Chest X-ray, PA view. Patient: 31 years old, sex F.
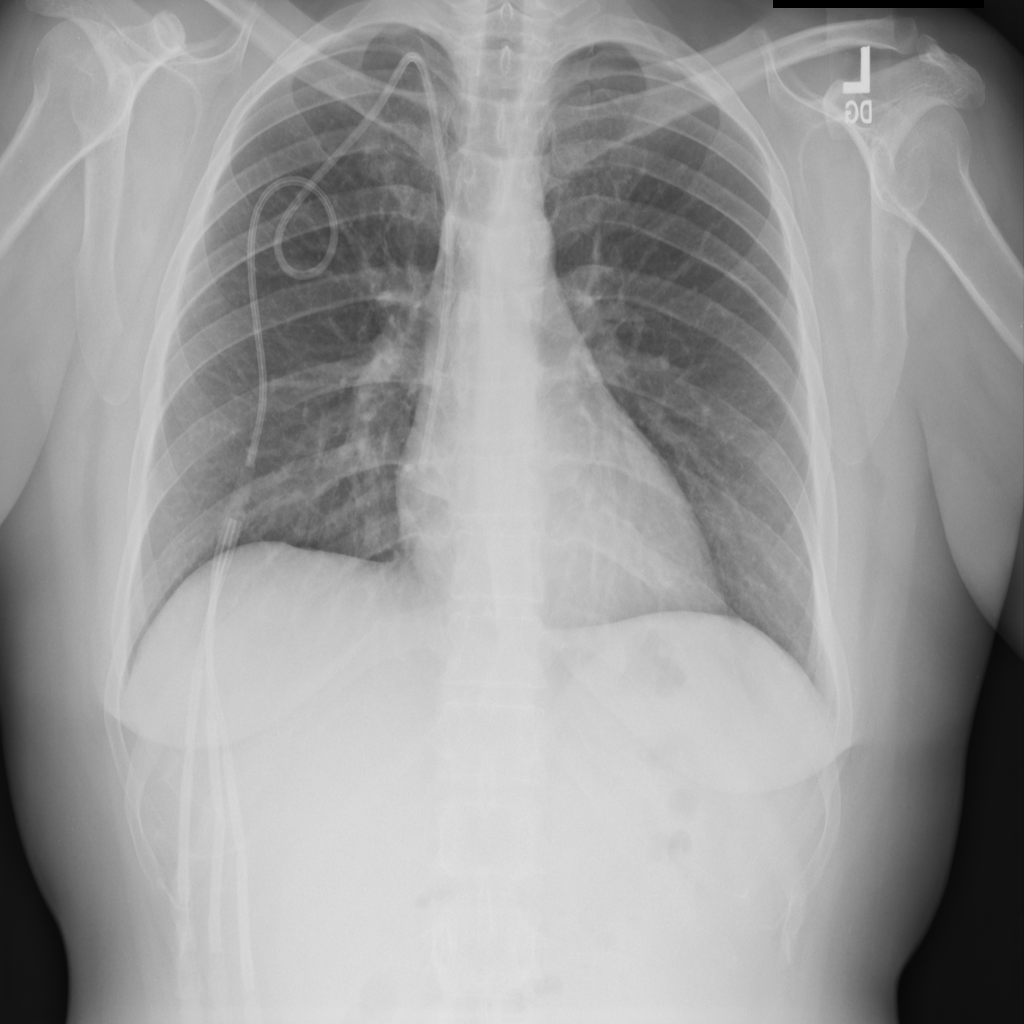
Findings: No Finding